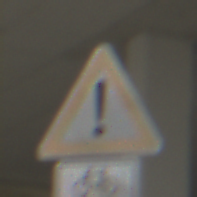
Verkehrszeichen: Gefahrenstelle
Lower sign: RichtungsangabeDurchPfeile9
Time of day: Midday
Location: Roofed (Urban)
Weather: Overcast
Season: NotSpecified
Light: Artificial